Field crop: maize
Growth stage: 2
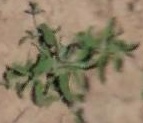
Species: atriplex